Question: I am trying to use PHP's 'curl()' function and for some reason my code does not return any data.
I am making a request to a URL that is unverified:

Here is my code:
'''
<?php
$ch = curl_init("**SENSITIVE URL**");
curl_setopt($ch, CURLOPT_RETURNTRANSFER, true);
$result = curl_exec($ch);
print_r($result);
curl_close($ch);
?>
'''
If I put in 'www.google.com' it does return the google webpage to my site. I apoligize, but I can't give out the URL for my site but .
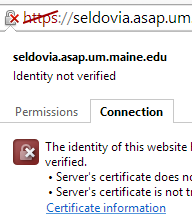
Answer: You need to tell cURL to ignore the (bad) SSL cert. Try adding the following options:
'''
// Do not verify the cert
curl_setopt($ch, CURLOPT_SSL_VERIFYPEER, false);
// Ignore the "does not match target host name" error
curl_setopt($ch, CURLOPT_SSL_VERIFYHOST, 0);
'''